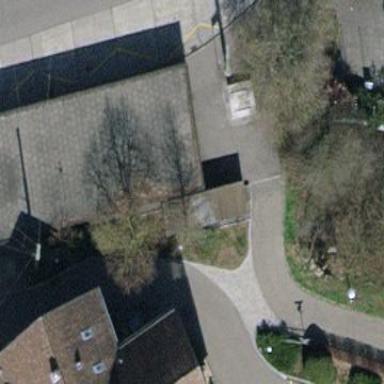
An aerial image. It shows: Shelter for public transport.